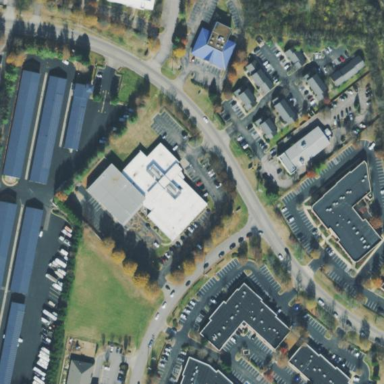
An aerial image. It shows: Commercial building.